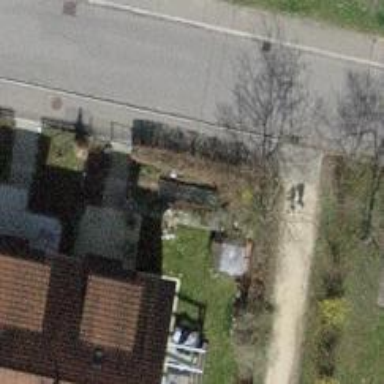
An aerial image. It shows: Sidewalk along the footway.